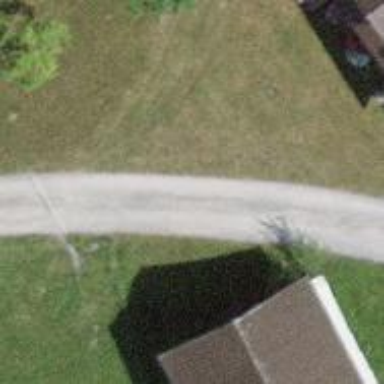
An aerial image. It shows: Track with fine gravel surface. The track type is grade1.